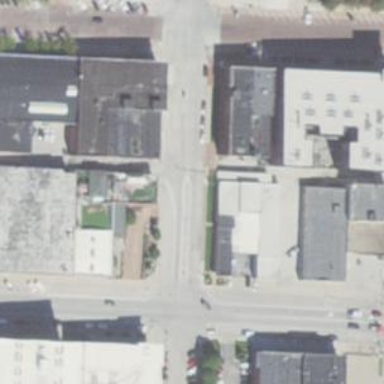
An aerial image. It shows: Alley classified as service road.